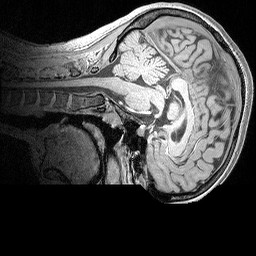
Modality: MP2RAGE
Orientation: sagittal
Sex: female
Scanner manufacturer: siemens
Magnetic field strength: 3 T
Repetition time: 5 s
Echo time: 0.00292 s